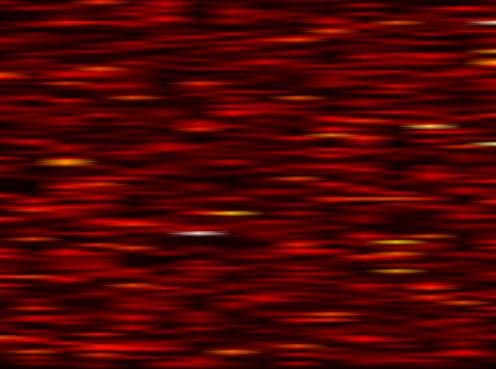
Label: FOFDM